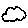
Label: cloud